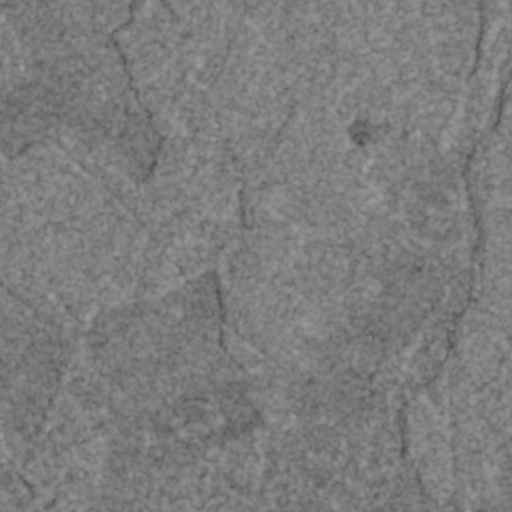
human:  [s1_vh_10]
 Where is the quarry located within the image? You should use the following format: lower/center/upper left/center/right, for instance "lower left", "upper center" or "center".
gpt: The quarry is located in the upper right of the image.
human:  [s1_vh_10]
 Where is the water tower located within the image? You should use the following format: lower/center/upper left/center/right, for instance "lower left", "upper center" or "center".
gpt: The water tower is located in the lower right of the image.
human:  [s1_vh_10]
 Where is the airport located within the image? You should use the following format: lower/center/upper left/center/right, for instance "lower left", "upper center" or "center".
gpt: There is no airport in the image.

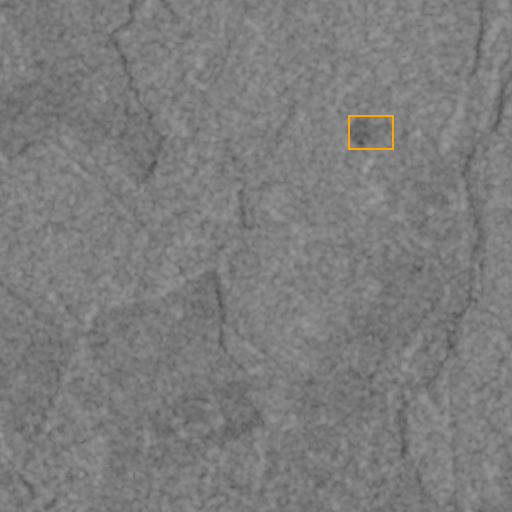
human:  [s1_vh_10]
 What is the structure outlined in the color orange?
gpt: The structure outlined in orange is a quarry.
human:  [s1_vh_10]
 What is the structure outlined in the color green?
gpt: There is no green outline.